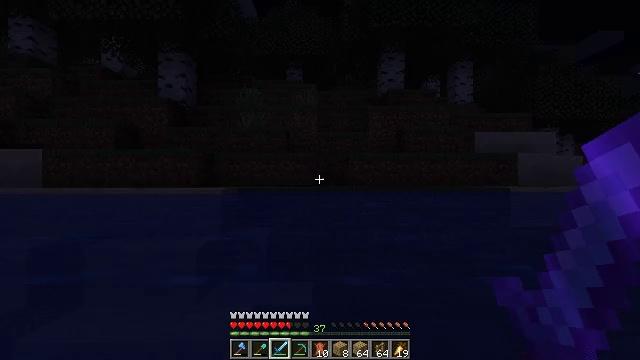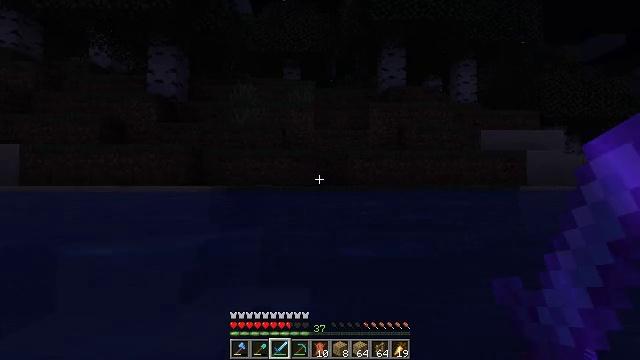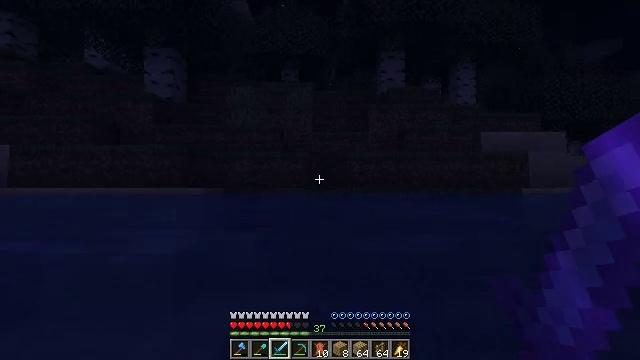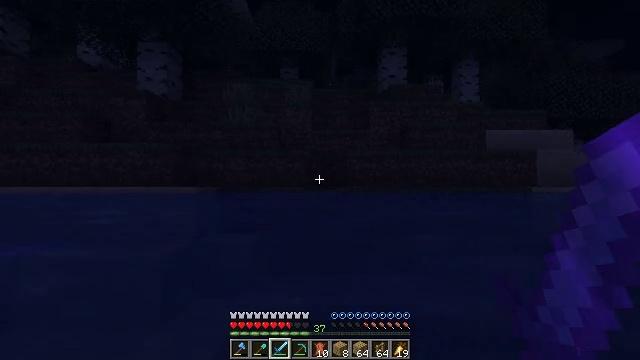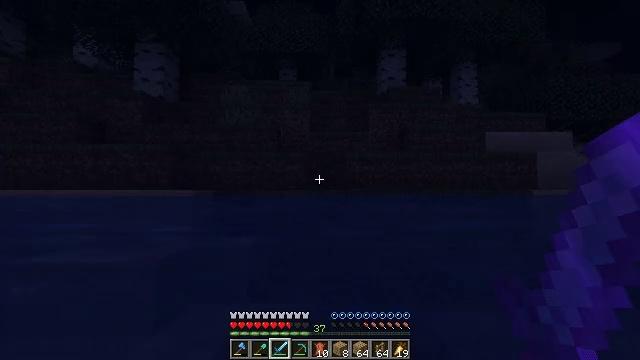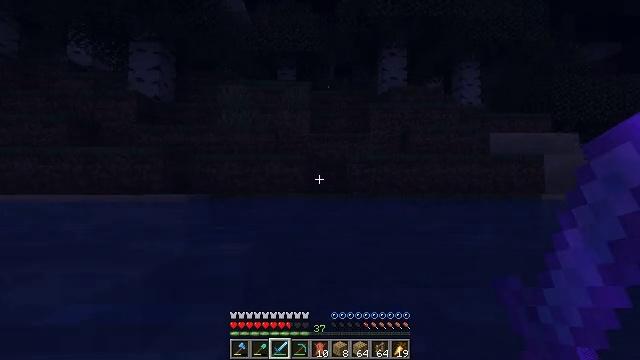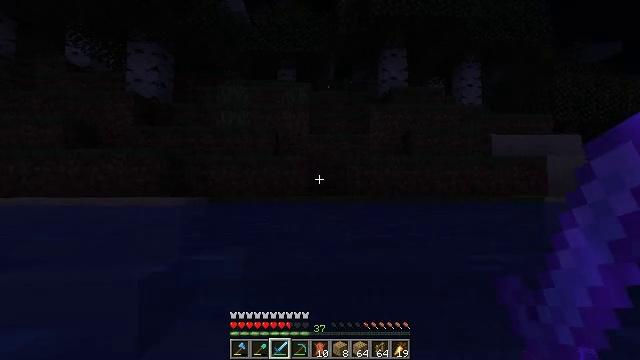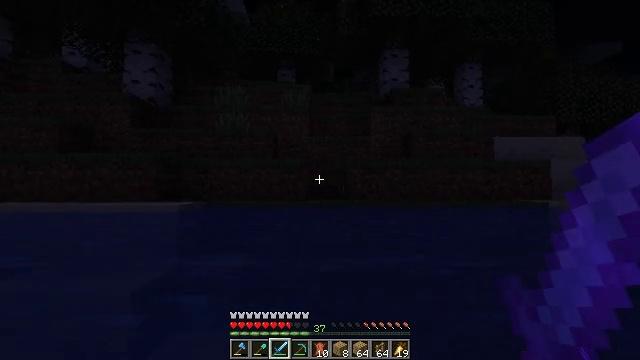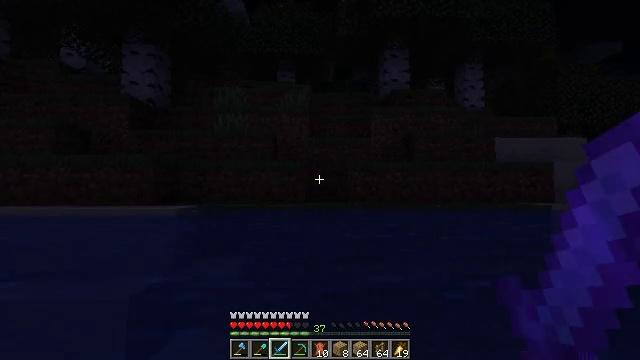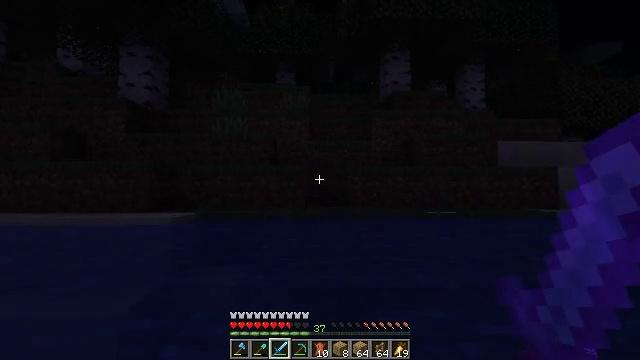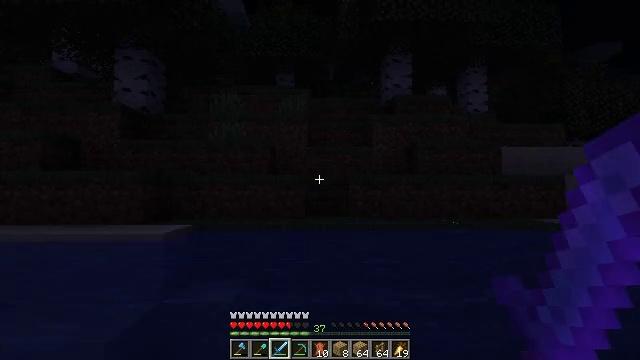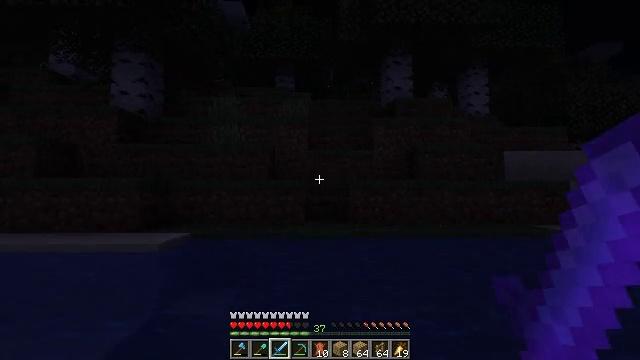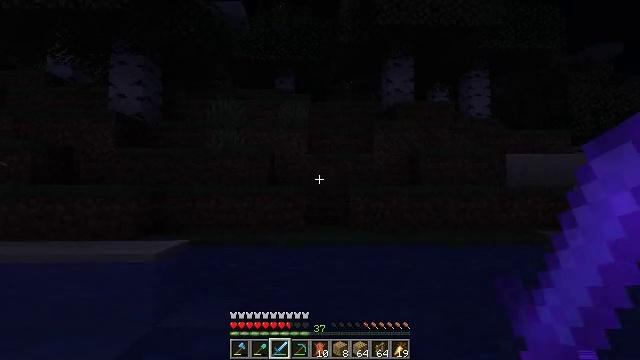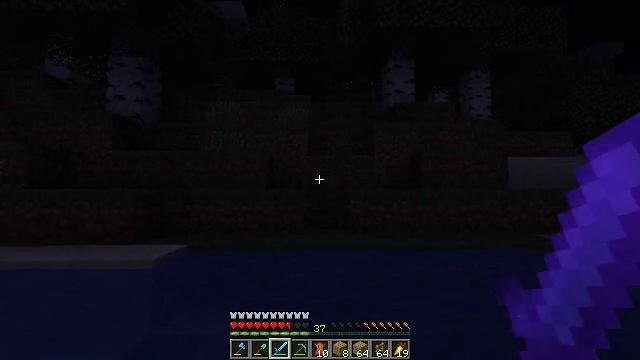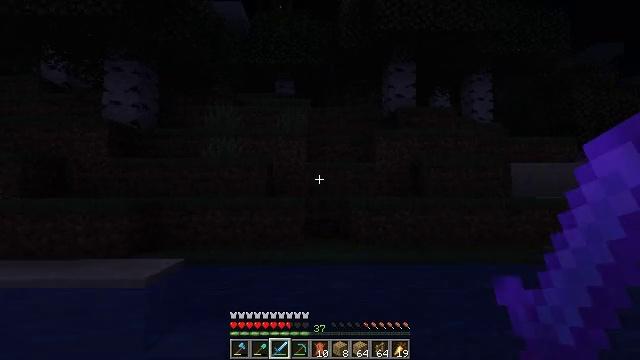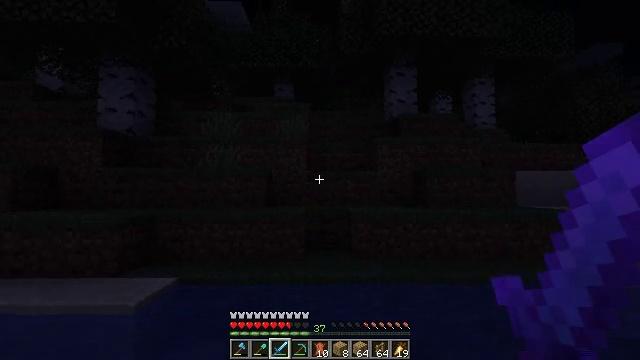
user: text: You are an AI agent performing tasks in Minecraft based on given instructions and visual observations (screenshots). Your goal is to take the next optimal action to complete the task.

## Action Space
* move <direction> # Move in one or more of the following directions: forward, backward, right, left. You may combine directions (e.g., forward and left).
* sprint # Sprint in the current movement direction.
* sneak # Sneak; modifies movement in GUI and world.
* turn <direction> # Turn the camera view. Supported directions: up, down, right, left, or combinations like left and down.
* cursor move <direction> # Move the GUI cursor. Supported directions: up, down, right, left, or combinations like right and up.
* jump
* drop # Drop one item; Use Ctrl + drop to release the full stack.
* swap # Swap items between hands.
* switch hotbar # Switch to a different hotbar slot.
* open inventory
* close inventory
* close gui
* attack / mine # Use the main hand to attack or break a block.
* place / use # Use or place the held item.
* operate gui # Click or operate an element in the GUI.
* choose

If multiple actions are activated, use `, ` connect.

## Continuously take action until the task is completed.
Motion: motion action
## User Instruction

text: Clear birch leaves to get saplings.
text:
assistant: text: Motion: move forward, turn up, jump
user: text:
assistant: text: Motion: move forward, jump
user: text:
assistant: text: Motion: move forward, jump
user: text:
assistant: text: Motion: move forward, jump
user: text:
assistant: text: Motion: move forward, jump
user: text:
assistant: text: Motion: move forward, jump
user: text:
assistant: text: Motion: move forward, sprint, jump
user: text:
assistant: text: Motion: move forward, sprint, jump
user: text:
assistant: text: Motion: move forward, sprint, jump
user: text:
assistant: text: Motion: move forward, sprint, jump
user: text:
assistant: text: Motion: move forward, jump
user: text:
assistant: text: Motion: move forward, jump
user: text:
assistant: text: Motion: move forward, jump
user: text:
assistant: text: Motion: move forward, jump
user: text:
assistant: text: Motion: move forward, sprint, jump
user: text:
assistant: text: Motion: move forward, sprint, jump
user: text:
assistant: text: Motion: move forward, sprint, jump
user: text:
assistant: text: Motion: move forward, sprint, jump
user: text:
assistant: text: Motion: move forward, sprint, jump
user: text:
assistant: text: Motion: move forward, jump
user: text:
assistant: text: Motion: move forward, jump
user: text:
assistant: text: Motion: move forward, jump
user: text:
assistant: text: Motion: move forward, jump
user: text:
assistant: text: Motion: move forward, jump
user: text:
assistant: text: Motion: move forward, jump
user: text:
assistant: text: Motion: move forward, sprint, jump
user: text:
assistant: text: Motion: move forward, sprint, turn right, jump
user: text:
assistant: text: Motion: move forward, sprint, turn right, jump
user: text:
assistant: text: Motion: move forward, jump
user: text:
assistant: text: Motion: move forward, jump